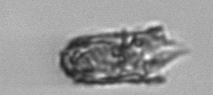
Label: Tintinnopsis